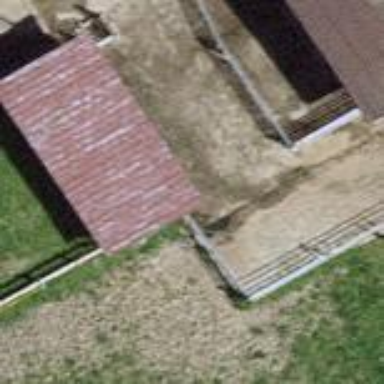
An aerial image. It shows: Farm auxiliary building.